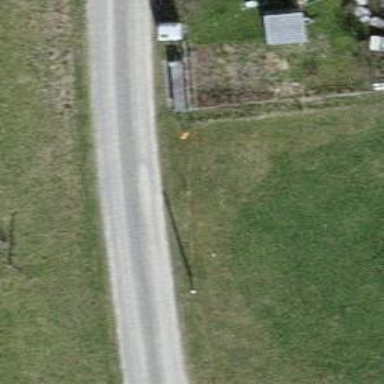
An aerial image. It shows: Aerial marker.